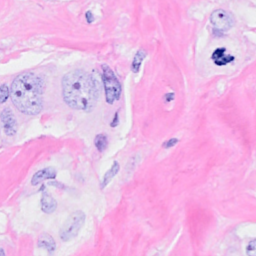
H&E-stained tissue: Breast